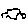
Label: car